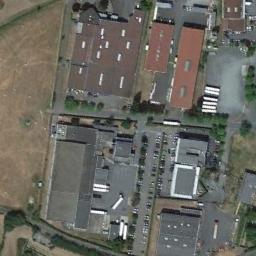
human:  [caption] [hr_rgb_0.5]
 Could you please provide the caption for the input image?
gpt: Many houses of different shapes are in the industrial area .

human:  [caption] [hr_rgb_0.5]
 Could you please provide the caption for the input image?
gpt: There is a long building on the left of the industrial area .

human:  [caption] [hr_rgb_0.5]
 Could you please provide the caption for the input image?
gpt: The industrial area with some buildings and a parking lot is next to a wasteland .

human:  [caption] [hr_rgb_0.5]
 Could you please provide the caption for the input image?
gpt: In an industrial area, There are neatly planned factories and roads, There are green belts, And some cars are parked in the parking lot .

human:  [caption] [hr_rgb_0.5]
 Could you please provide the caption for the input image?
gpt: There are some buildings and some white containers on the industrial area .